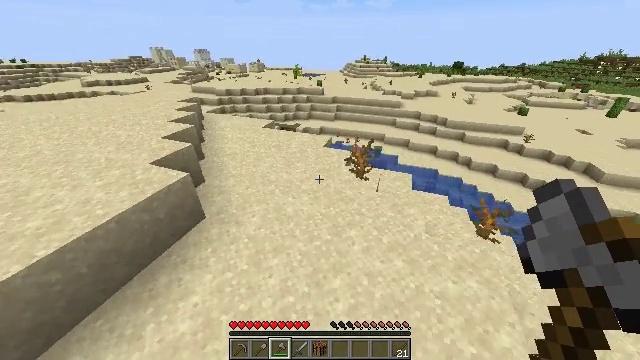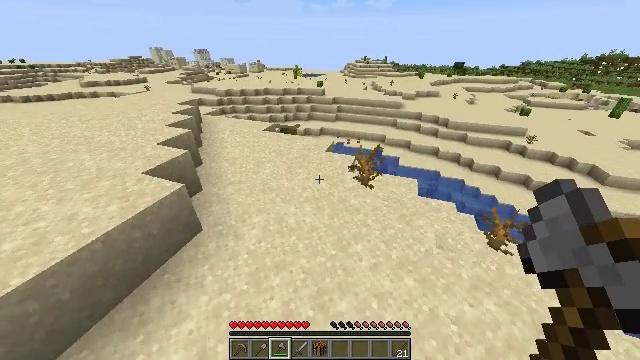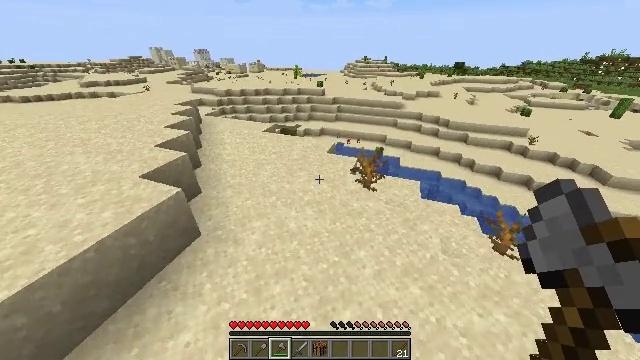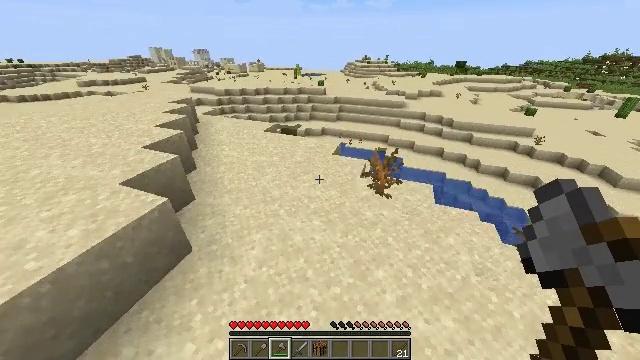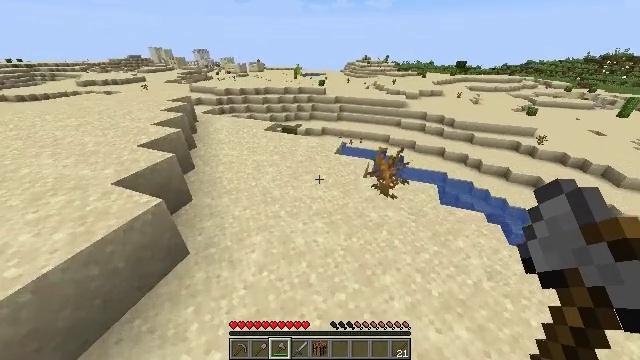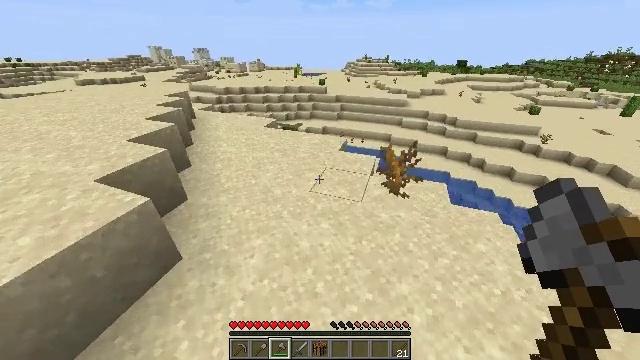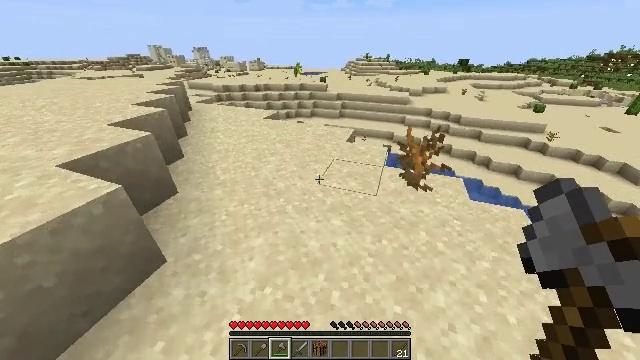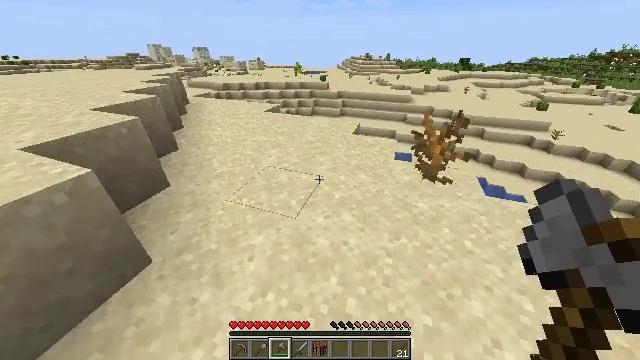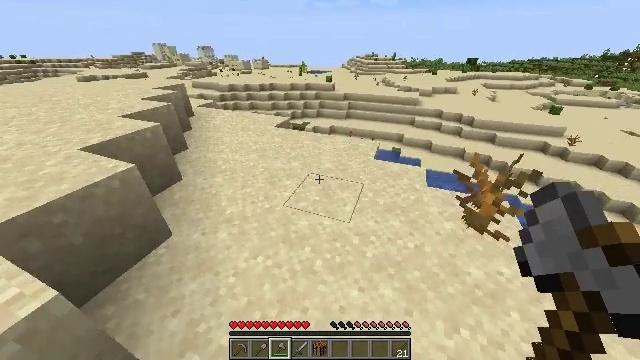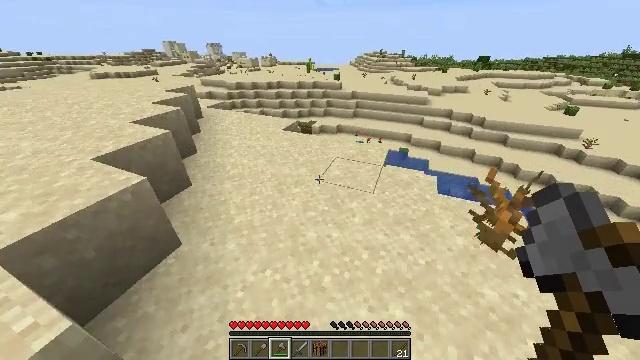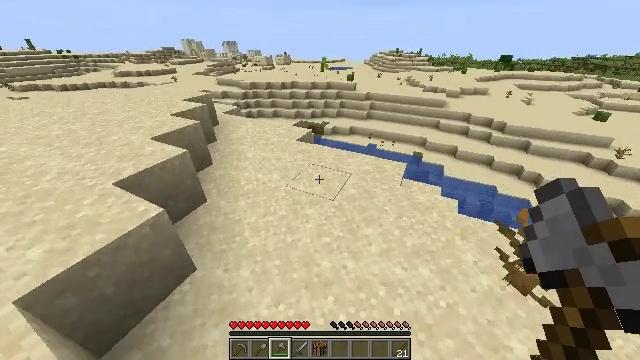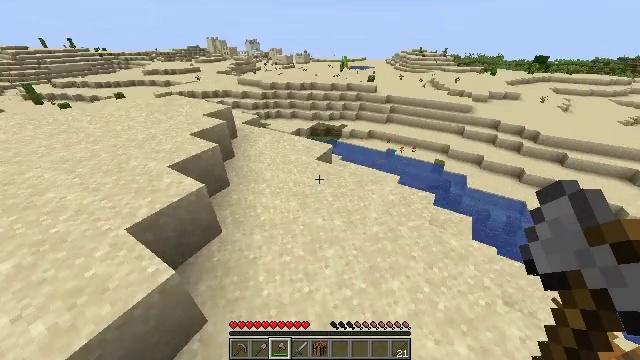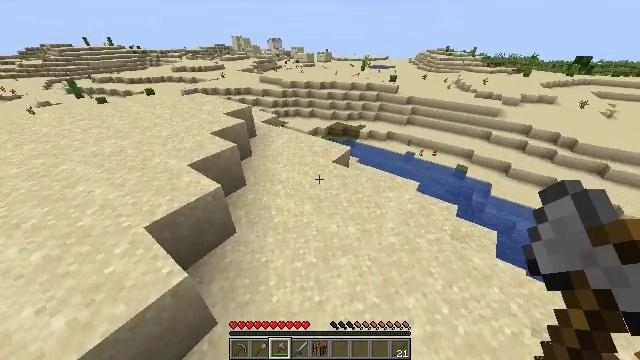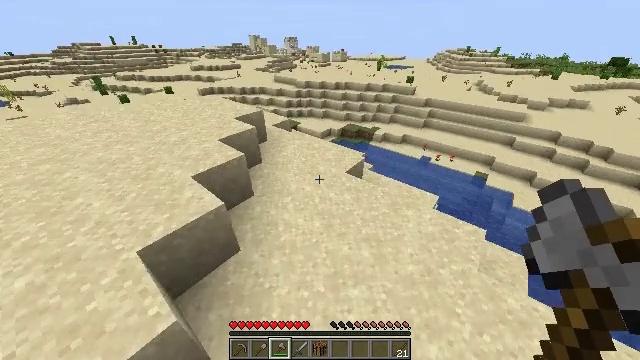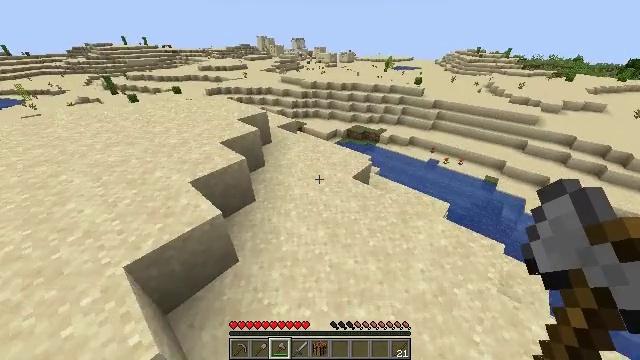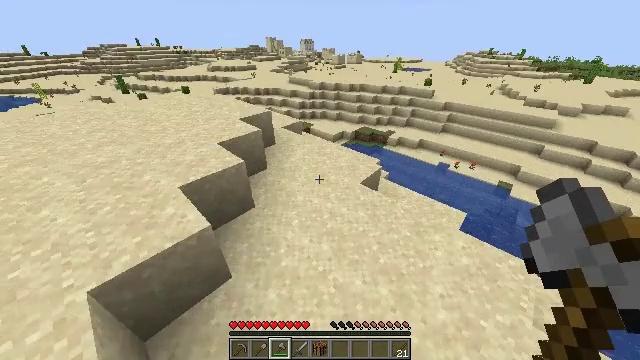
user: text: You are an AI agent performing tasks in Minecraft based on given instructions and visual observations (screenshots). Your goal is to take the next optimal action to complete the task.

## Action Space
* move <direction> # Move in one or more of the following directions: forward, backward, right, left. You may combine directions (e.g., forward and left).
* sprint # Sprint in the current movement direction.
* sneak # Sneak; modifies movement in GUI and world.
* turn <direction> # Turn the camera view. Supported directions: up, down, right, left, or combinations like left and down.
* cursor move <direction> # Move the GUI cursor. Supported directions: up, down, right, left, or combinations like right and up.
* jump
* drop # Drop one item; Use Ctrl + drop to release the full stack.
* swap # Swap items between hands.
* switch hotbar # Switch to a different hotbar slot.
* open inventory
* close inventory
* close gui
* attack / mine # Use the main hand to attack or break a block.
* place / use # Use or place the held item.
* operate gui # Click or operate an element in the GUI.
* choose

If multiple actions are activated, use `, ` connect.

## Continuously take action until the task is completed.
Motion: motion action
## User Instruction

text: Mine a hay block from the field.
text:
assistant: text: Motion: move forward and move left, sprint, jump
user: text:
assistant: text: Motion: move forward and move left, sprint, jump
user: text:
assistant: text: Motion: move forward and move left, sprint, jump
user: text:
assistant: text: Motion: move forward and move left, sprint, jump
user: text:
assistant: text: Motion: move forward and move left, sprint, jump
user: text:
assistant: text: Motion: move forward and move left, sprint, jump
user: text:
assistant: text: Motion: move forward and move left, sprint, jump
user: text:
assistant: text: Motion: move forward and move left, sprint, jump
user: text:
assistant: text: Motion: move forward, sprint, turn left, jump
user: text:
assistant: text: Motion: move forward, sprint, turn left, jump
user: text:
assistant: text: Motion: move forward, sprint, turn left, jump
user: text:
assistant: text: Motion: move forward, sprint, turn left, jump
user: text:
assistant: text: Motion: move forward, sprint, turn left, jump
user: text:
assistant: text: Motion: move forward, sprint, turn left, jump
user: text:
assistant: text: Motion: move forward, sprint, turn left, jump
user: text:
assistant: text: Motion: move forward, sprint, turn left, jump
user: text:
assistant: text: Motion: move forward, sprint, turn left, jump
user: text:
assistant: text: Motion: move forward, sprint, jump
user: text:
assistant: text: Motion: move forward, sprint, jump
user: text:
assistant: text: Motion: move forward, sprint, jump
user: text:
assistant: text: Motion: move forward, sprint, jump
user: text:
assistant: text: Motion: move forward, sprint, jump
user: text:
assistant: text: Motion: move forward, sprint, jump
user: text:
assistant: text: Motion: move forward, sprint, jump
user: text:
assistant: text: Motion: move forward, sprint, jump
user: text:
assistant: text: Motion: move forward, sprint, jump
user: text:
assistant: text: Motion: move forward, sprint, turn left, jump
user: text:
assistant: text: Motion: move forward, sprint, turn left
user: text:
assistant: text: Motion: move forward, sprint, turn left
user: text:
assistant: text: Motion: move forward, sprint, turn left